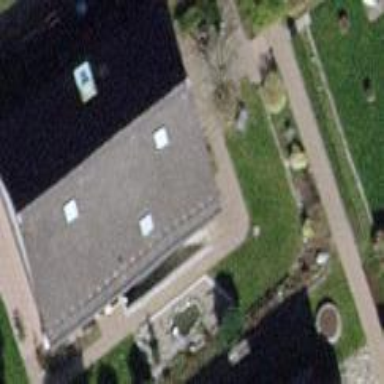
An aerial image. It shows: Building with tile roof.